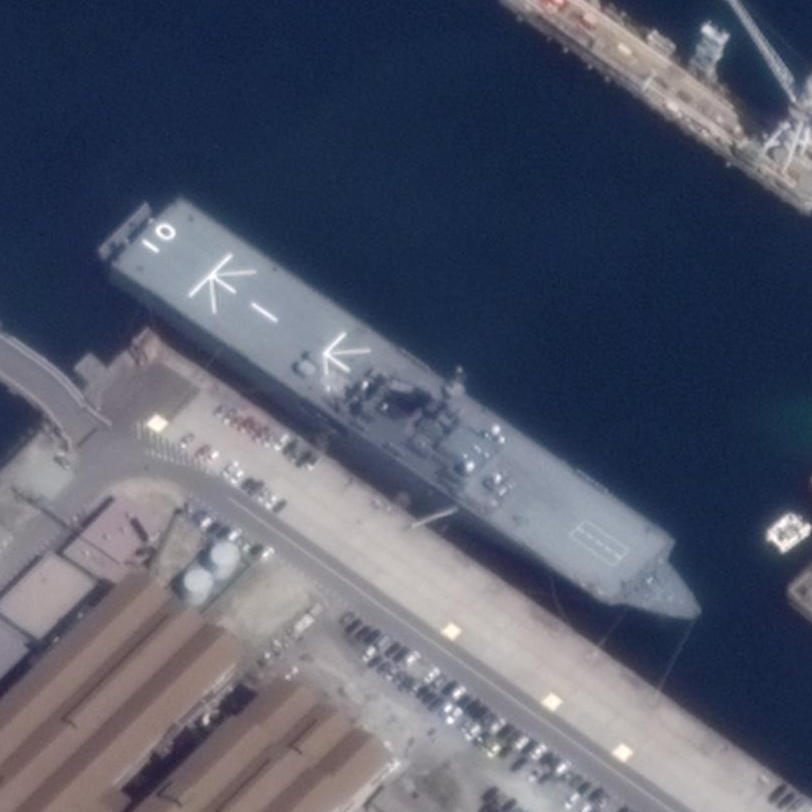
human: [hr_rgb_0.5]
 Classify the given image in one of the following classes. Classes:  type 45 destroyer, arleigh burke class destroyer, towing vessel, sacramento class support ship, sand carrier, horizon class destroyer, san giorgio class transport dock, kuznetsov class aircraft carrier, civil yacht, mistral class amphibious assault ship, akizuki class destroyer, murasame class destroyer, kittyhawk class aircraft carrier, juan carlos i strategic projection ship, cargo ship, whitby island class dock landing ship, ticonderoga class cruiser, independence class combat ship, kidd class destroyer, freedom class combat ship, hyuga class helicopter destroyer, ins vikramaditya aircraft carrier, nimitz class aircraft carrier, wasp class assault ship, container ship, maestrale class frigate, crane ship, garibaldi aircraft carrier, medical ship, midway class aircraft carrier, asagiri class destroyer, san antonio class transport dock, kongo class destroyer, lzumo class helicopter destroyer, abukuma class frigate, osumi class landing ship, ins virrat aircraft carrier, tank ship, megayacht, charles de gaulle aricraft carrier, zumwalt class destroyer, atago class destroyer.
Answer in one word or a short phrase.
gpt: Osumi class landing ship